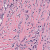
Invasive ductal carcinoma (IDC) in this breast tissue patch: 1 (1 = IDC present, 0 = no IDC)